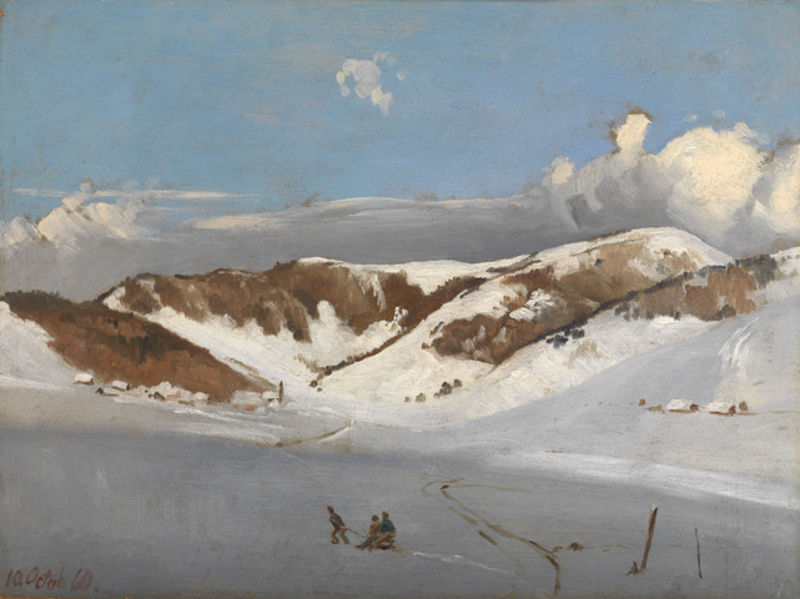
Titel: Das Herzogenhorn im Neuschnee
Künstler: Eugen  Bracht
Standort: Karlsruhe
Institution: Staatliche Kunsthalle Karlsruhe
Schlagwörter: baum, berg, blau, felsen, gemälde, himmel, schatten, weiß, wolken, aquarell, bäume, kirchturm, landschaft, menschen, ocker, stadt, braun, frau, grau, licht, männer, schwarz, dach, eis, gras, haus, rot, schnee, weg, wolke, beige, malerei, stein, bild, signatur, öl, ebene, einsamkeit, erde, horizont, häuser, hügel, kalt, natur, pfähle, weite, einsam, hütte, kirche, rauch, sonne, wege, drei, kind, tal, wald, kamin, kinder, stock, turm, klar, schrift, ort, jungen, datierung, spuren, berge, fels, gebirge, gipfel, gletscher, hang, modern, dorf, dächer, farbe, tag, alm, hütten, winter, ausflug, idylle, signiert, ziehen, figuren, spur, stille, romantik, abfahrt, staffage, spielen, freizeit, datum, ölfarbe, jahreszahl, foto, bergdorf, alpen, pfahl, schneelandschaft, idyllisch, wälder, schweiz, heiter, sonnig, landschaftsbild, felsne, bewachsen, blauer himmel, romantisch, fernblick, winterlandschaft, oktober, schlitten, schneebedeckt, alleine, umbra, verloren, bblau, azur, spass, emälde, menschne, verschneit, datiert, häser, ziehend, schneee, schlittenfahrt, kalr, verscheit, stapfen, 3, n, 60, 10, fweg, 10., 1960, octob, signiertz, 10.oktob 60, dateirt, schneelandsxxhaft, schlitten+, schlitten fahren, 10 oktober, bruane bergkuppen, wintermorgen, hrbirge, 10.octob 60, rodel